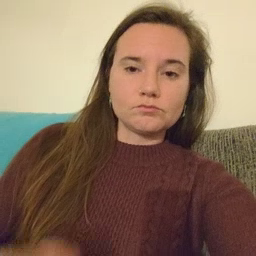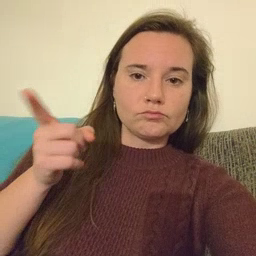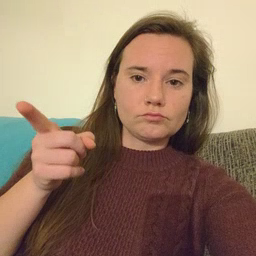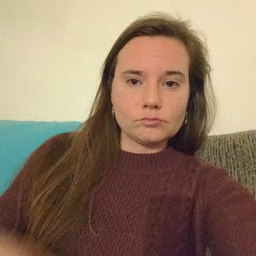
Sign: hesheit